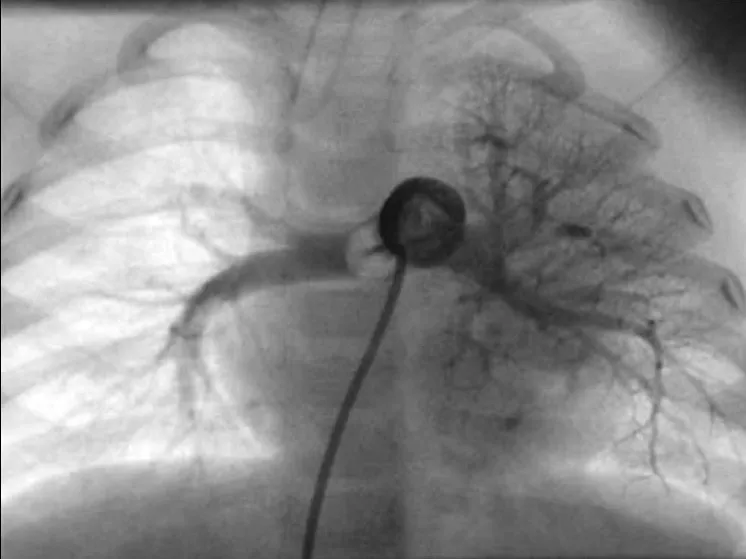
Pulmonary angiogram in AP view showing normal branching pattern; the left lower lobe is also being supplied by the pulmonary artery.
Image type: radiology (x_ray)